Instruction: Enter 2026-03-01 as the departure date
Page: home
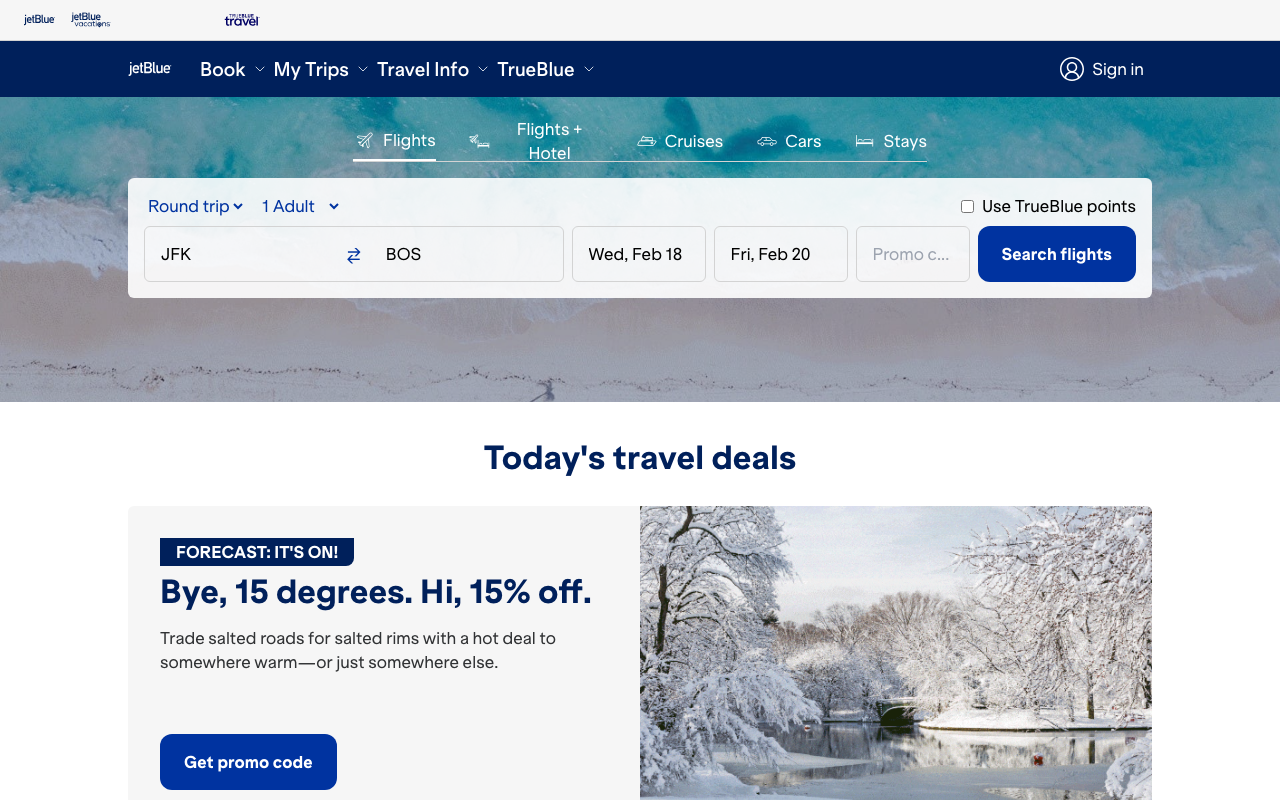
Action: type